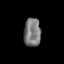
Tissue: skin
Cell type: Epithelial cells
Senescence score: 0.2609
Nuclear area (px): 474
Mean DAPI intensity: 122.091